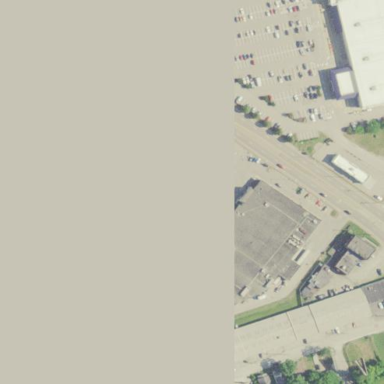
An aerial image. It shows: Parking area with surface.